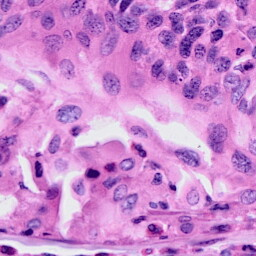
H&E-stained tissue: Cervix